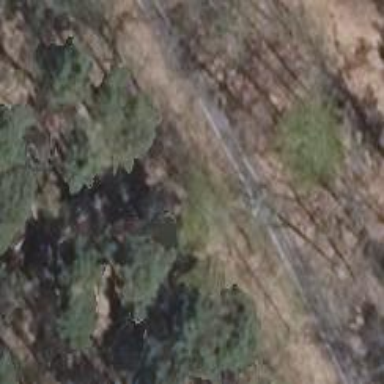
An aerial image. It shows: Service road with ground surface. The track type is grade 3.